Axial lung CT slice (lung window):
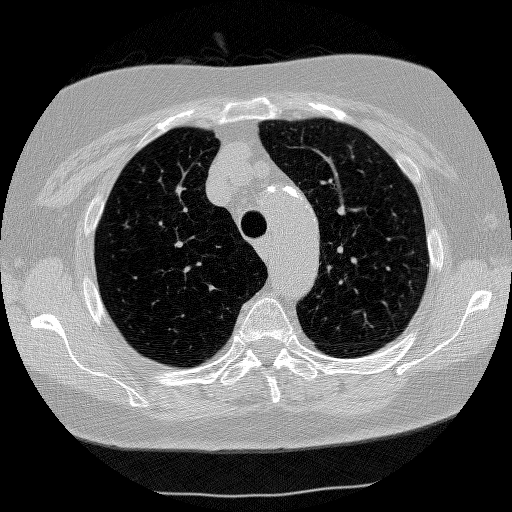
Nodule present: no